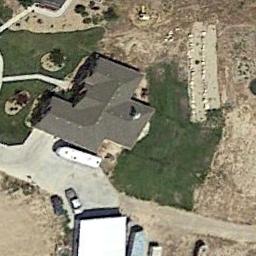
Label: sparse_residential